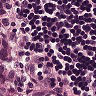
Metastatic tissue present: yes